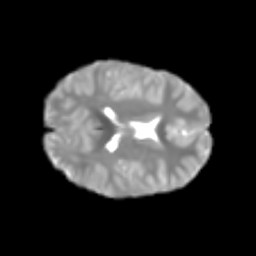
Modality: T2w
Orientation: axial
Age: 6
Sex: male
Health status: healthy